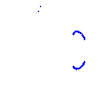
Particle: proton